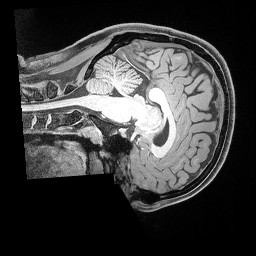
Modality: T1w
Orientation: sagittal
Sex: male
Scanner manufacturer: siemens
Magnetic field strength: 3 T
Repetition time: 2.53 s
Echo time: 0.00169 s